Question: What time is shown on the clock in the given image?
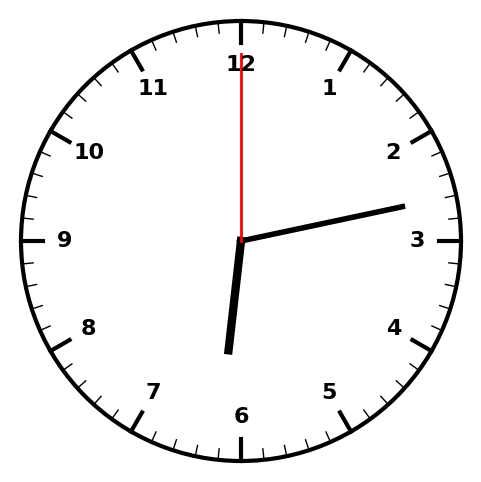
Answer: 06:13:00